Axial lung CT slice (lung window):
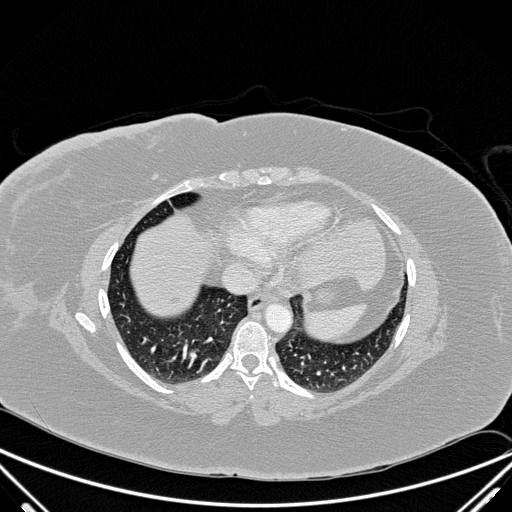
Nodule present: no